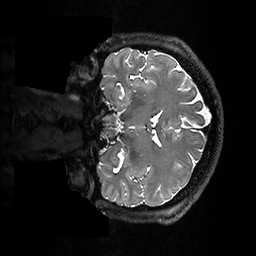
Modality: T2w
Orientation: coronal
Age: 44
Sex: male
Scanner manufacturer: ge
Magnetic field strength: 3 T
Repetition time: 3.202 s
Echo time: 0.05934 s